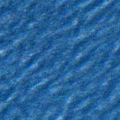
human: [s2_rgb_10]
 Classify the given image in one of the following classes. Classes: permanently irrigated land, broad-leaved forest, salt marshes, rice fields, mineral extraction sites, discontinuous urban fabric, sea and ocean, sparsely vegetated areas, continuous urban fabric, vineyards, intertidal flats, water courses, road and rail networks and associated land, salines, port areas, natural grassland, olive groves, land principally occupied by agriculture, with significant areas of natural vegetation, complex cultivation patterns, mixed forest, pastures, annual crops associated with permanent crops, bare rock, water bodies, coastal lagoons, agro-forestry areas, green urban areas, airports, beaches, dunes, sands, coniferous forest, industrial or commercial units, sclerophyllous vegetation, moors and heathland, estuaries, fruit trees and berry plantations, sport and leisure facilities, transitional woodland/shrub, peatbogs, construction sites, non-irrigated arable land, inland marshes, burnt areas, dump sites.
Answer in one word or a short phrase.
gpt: sea and ocean